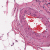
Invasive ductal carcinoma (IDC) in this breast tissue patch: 0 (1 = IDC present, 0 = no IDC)